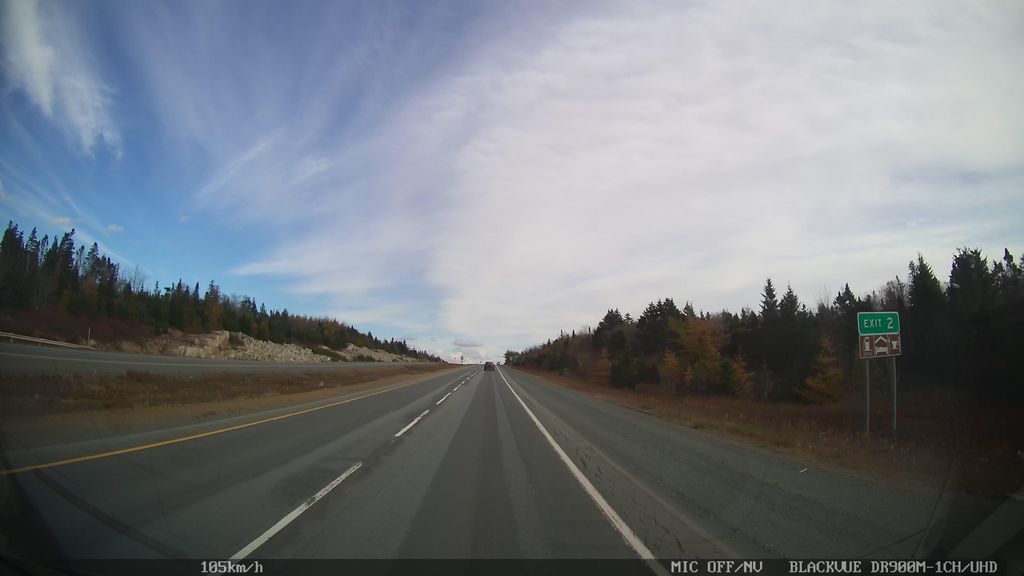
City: halifax